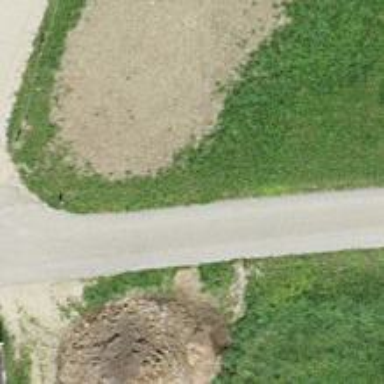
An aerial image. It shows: Paved track road with grade1 track type.